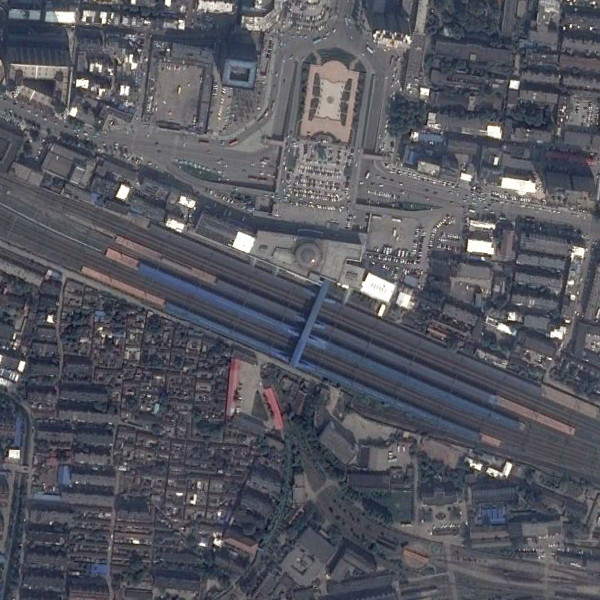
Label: RailwayStation